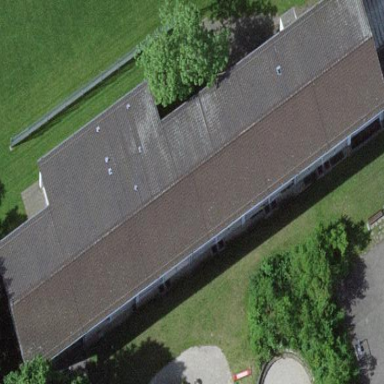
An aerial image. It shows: School building.